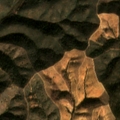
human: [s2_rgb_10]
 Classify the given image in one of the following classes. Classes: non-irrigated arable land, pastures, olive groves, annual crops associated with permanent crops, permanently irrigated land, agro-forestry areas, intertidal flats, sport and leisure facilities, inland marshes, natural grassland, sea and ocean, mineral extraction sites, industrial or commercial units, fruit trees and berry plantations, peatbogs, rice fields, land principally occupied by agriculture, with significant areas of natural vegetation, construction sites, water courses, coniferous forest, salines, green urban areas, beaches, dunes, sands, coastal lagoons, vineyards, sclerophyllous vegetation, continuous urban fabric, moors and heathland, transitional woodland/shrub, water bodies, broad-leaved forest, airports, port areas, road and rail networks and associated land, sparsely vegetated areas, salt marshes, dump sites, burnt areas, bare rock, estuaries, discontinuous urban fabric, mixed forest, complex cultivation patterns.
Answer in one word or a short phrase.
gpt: agro-forestry areas, broad-leaved forest, transitional woodland/shrub